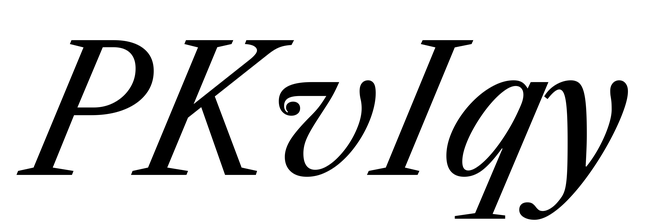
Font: LibreCaslonText-Italic_Italic